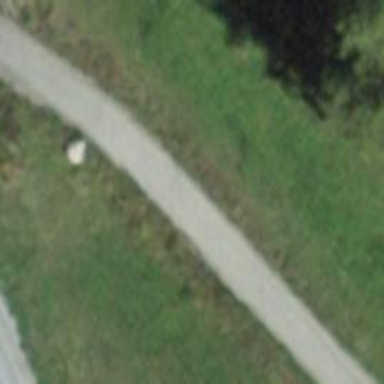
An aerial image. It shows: Track road with grade3 track type. It is used for hiking and classic piste grooming.